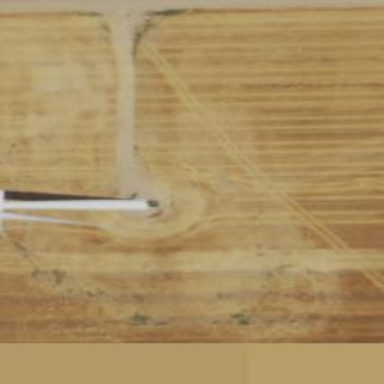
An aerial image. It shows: Wind generator powered by horizontal-axis wind turbine.